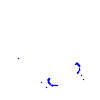
Particle: proton